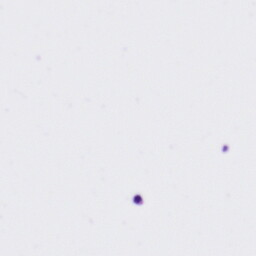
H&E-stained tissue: Tonsil